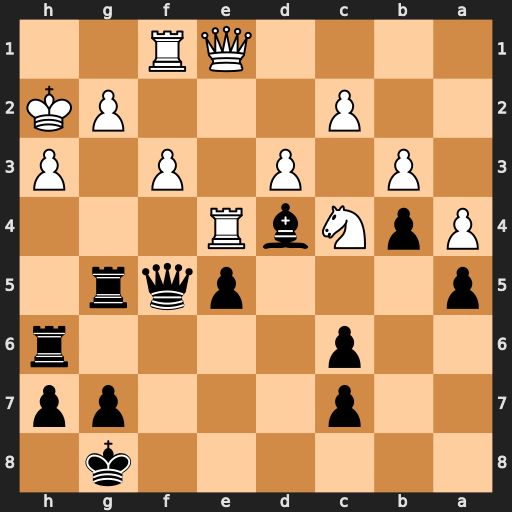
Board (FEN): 6k1/2p3pp/2p4r/p3pqr1/PpNbR3/1P1P1P1P/2P3PK/4QR2
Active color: b
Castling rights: -
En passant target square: -
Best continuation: Rxg2+ Kxg2 Qxh3#